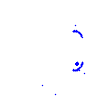
Particle: kaon